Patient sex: F
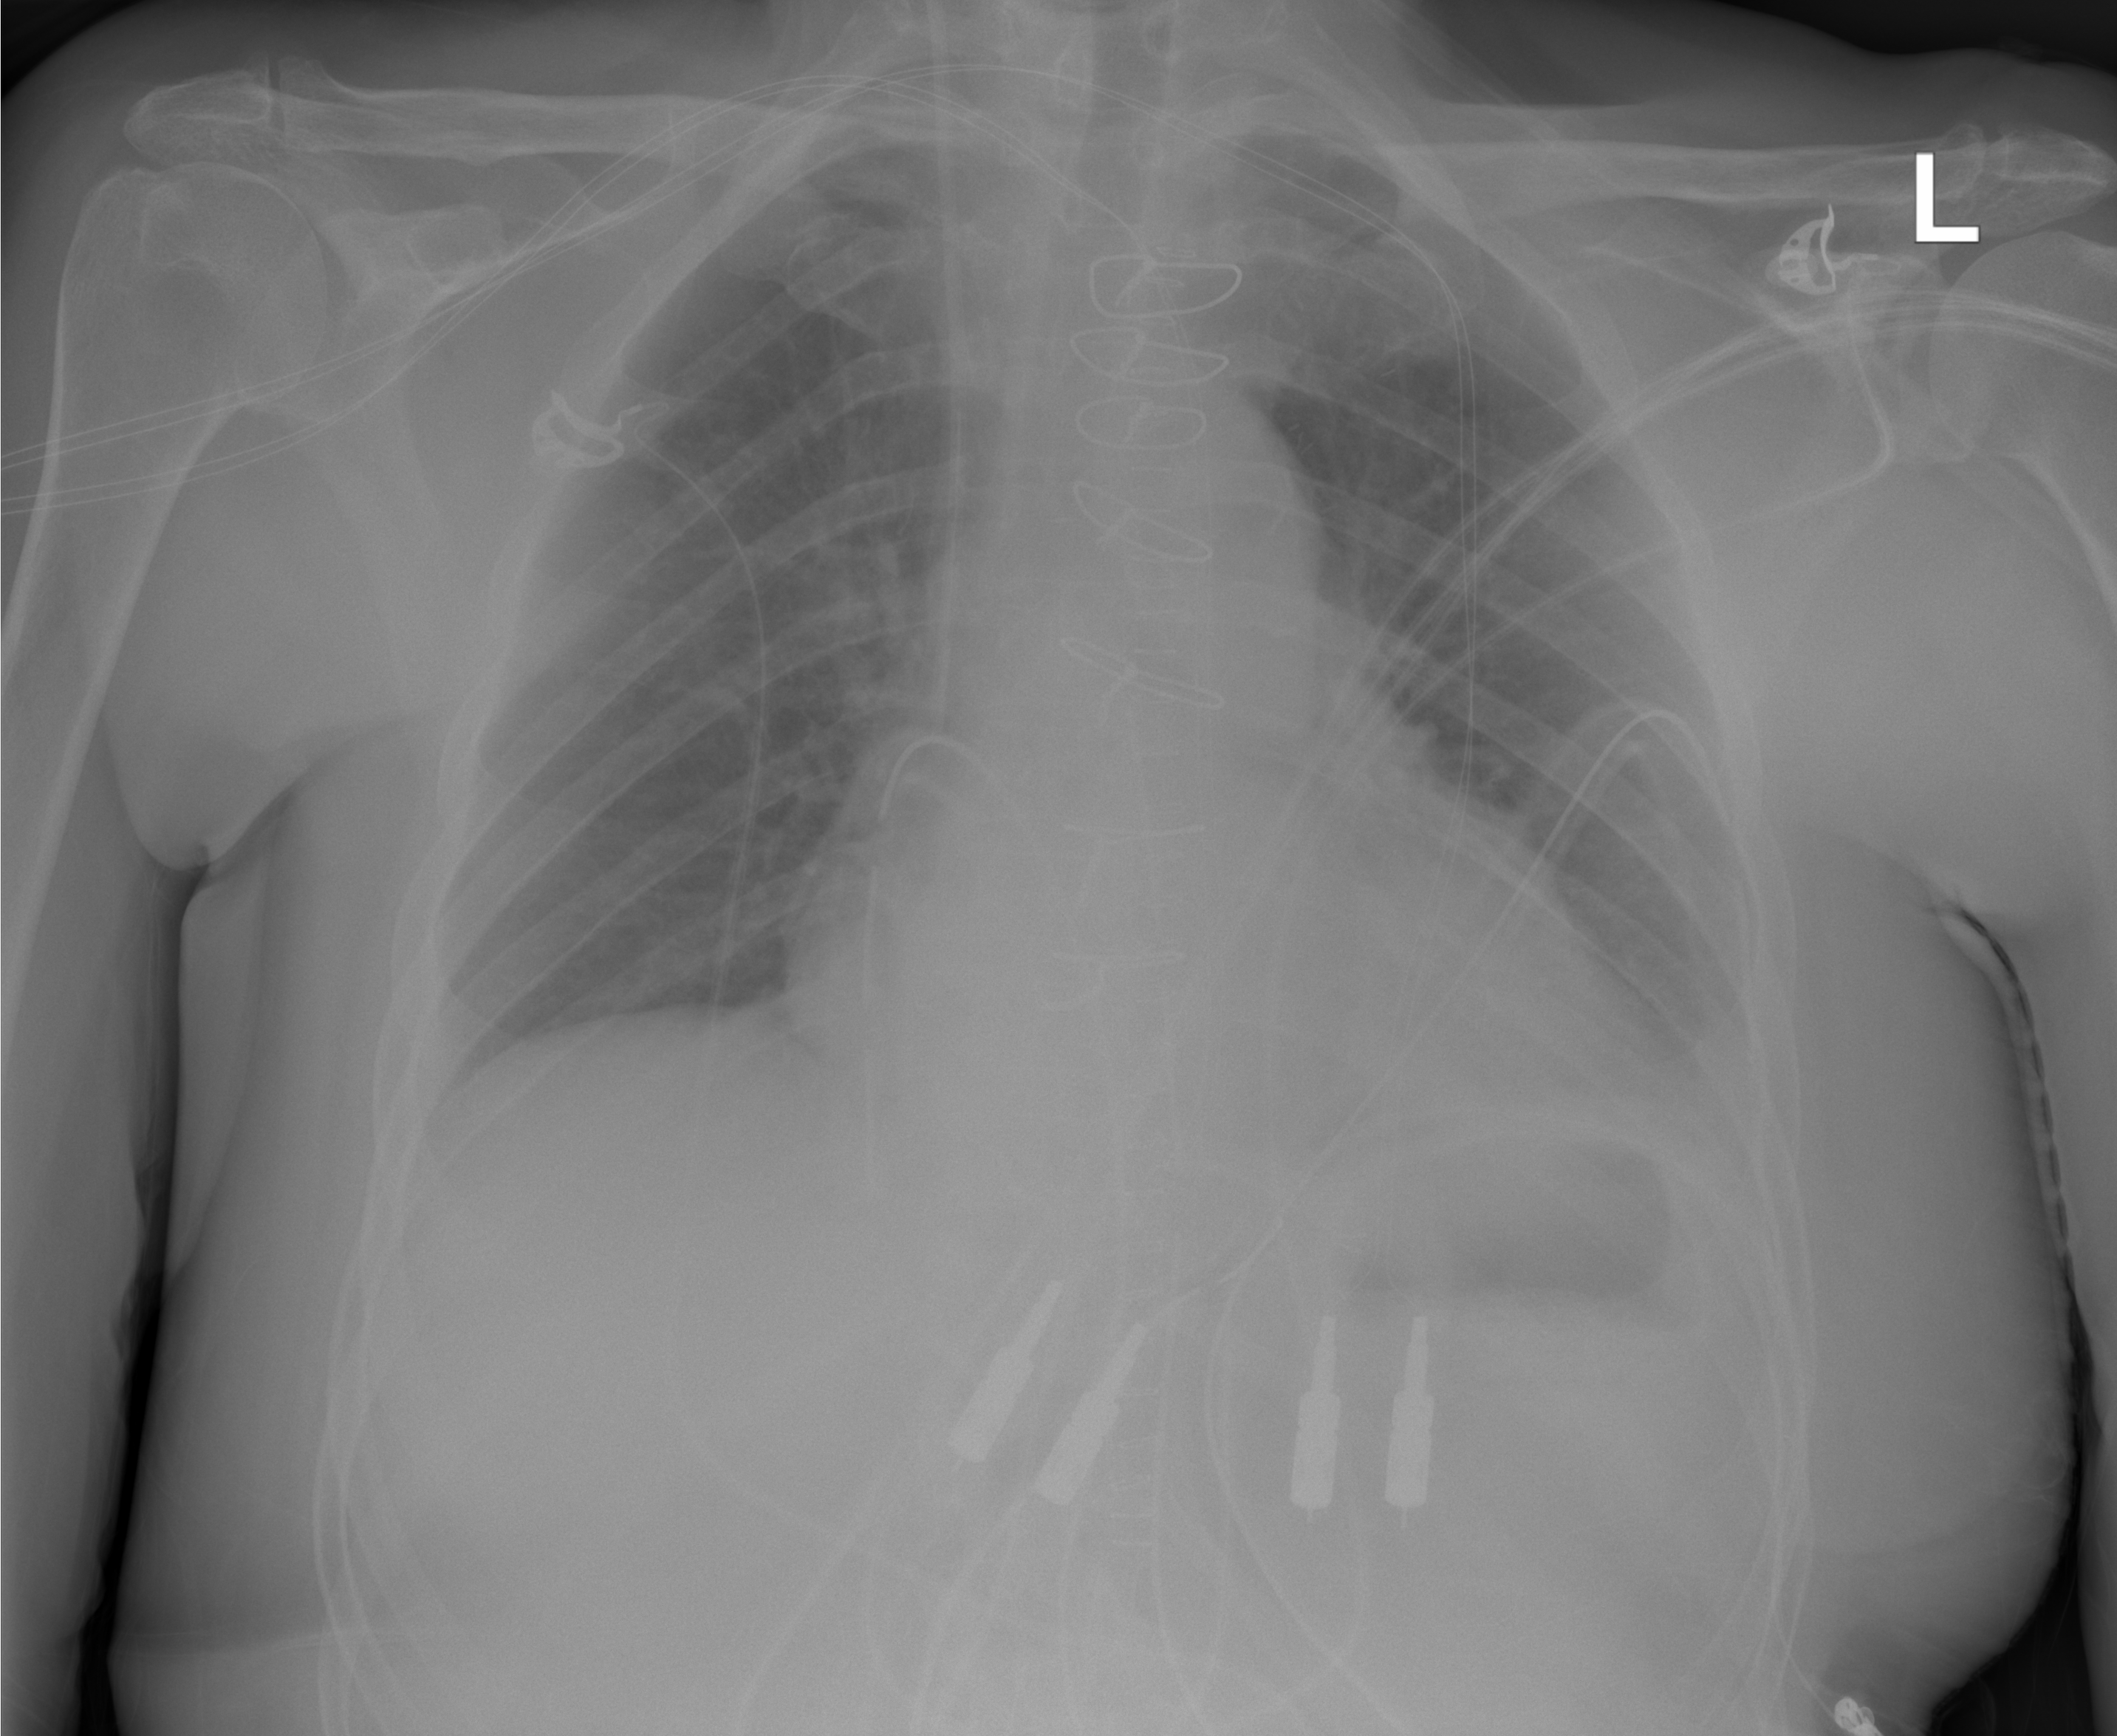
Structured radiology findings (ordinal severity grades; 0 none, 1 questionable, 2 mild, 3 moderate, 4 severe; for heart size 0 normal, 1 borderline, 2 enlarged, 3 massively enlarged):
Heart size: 1
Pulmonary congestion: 0
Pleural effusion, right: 0
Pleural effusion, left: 1
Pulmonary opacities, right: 0
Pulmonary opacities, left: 0
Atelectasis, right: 0
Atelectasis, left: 2